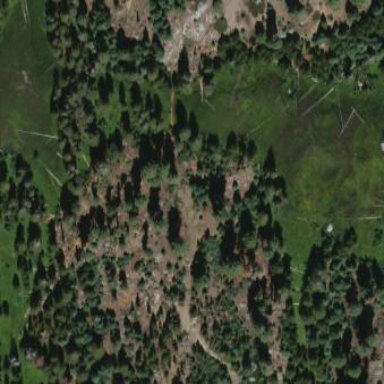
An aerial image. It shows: Wet meadow with wood vegetation.